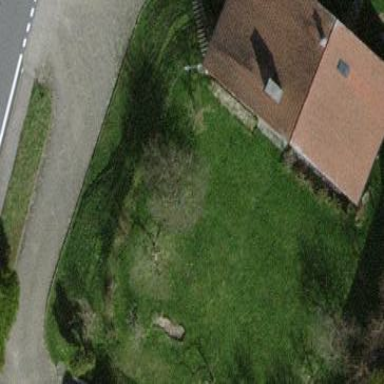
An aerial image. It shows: Simple and straightforward house.